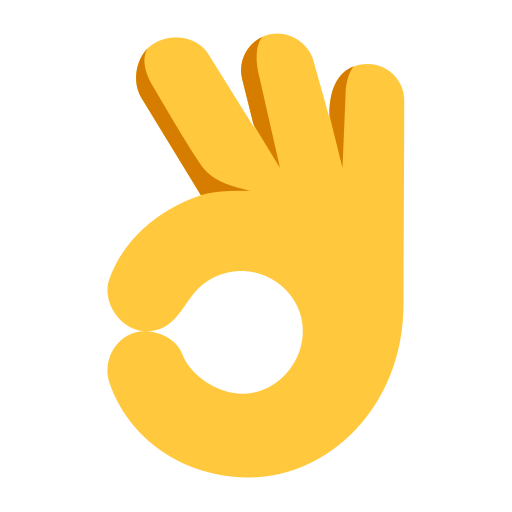
ok hand flat default